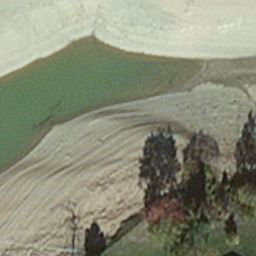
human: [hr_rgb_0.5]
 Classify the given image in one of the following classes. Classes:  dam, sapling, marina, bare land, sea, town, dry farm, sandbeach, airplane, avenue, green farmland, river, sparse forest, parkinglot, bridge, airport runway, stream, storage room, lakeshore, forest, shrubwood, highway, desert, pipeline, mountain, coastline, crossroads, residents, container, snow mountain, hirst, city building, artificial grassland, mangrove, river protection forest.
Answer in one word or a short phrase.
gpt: hirst